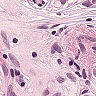
Metastatic tissue present: yes